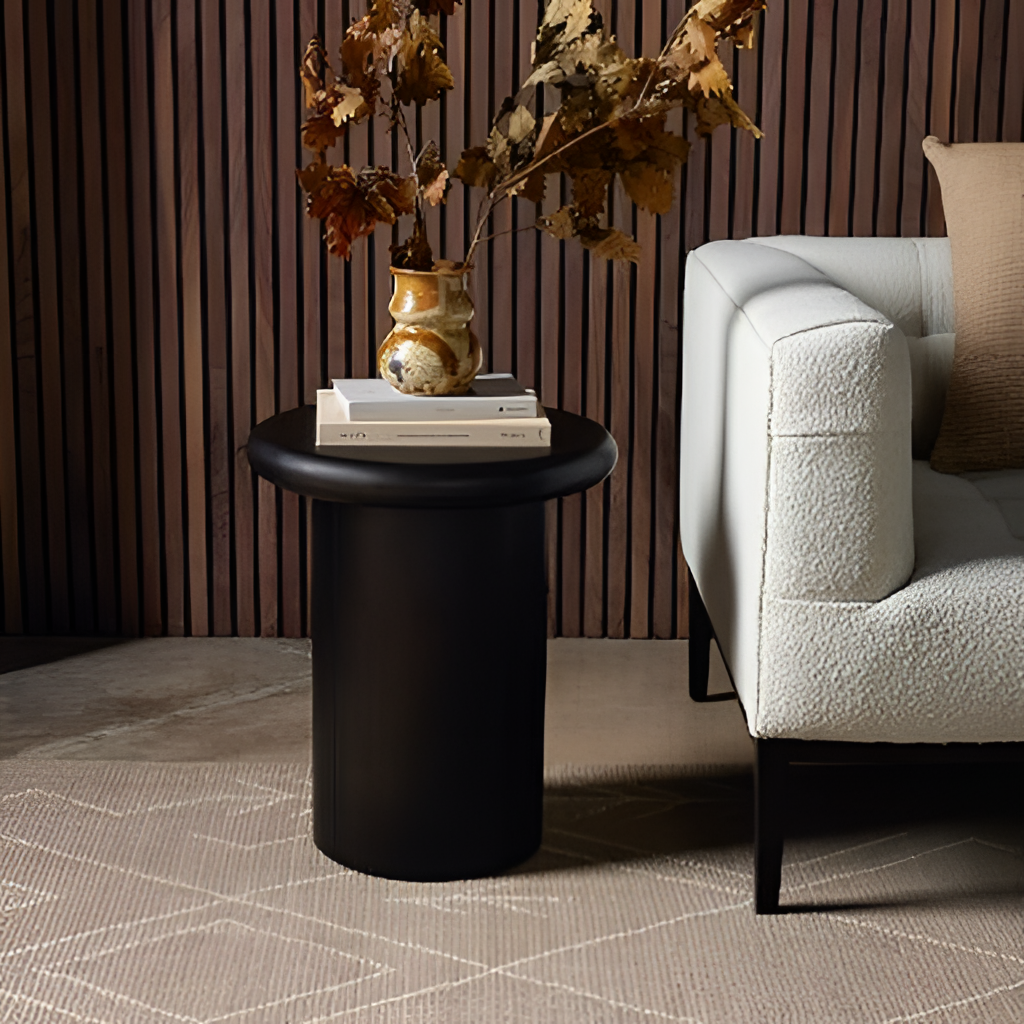
white fabric sofa, living room, contemporary, wood wallpaper, with vertical striped pattern, tile flooring, with geometric pattern